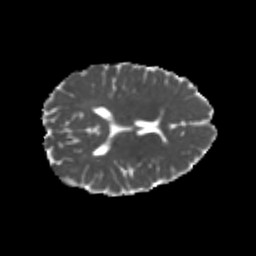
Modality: MD
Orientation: axial
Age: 25
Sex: female
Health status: healthy
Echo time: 0.074 s